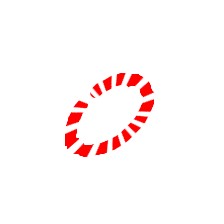
Shape: circle